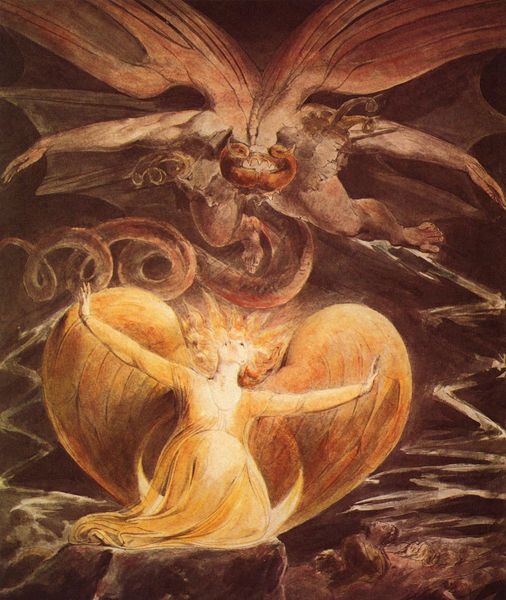
Titel: Der große rote Drache und die Frau, mit der Sonne bekleidet
Künstler: William Blake
Standort: Washington (District of Columbia)
Institution: National Gallery of Art
Schlagwörter: angriff, berg, dunkel, felsen, feuer, flügel, gemälde, gestein, gewitter, gott, himmel, kampf, mann, meer, schatten, vogel, wasser, wolken, gelb, mädchen, ocker, braun, bunt, frau, frisur, grau, haar, hell, kleid, kreide, köpfe, licht, nacht, orange, pastell, schwarz, weiss, zeichnung, blick, rot, wolke, symbolismus, gesichter, arm, arme, blicke, böse, gefieder, gesicht, kleidung, mensch, silber, stein, tod, horn, hände, erde, sonne, boden, dunkelheit, figur, gewand, gold, haare, paar, spitzen, england, kontrast, lochen, fliegen, rund, engel, beine, schwanz, schweif, schärpe, liebe, umarmung, düster, spiegelbild, farben, fels, gebirge, tag, füsse, romantik, gewalt, unwetter, jugendstil, spitz, muskeln, goya, bronze, erotisch, fallen, hoch, surrealismus, gestalt, leuchten, fliessend, blitze, strahlen, flug, schweben, traum, wirbel, jungfrau, gefahr, konturen, fliegend, schlange, ausgebreitet, dämon, kämpfen, zacken, nimbus, finsternis, gut, albtraum, blitz, götter, hölle, muskel, teufel, mystisch, mythos, wesen, märchen, fabelwesen, begegnung, erhoben, herz, zentrum, hörner, golden, heilig, vertreibung, geflügelt, erzengel, fee, glühen, phantasie, fantasie, ungeheuer, motte, satan, luzifer, drachen, drache, vereinigung, aureole, stürzen, fratze, monster, untier, fledermaus, william, schrecklich, füse, gehörnt, röt, fabeltier, blake, simultandarstellung, umarmumg, fantastisch, geold, bacon, mehrköpfig, surealismus, runter, highlight, antagonist, antagonisten, engel der nacht, engel des tags, erläuchtet, haltund, nabelschnur, spiegelbewegung, zäcken